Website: crate-barrel
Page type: account-dashboard
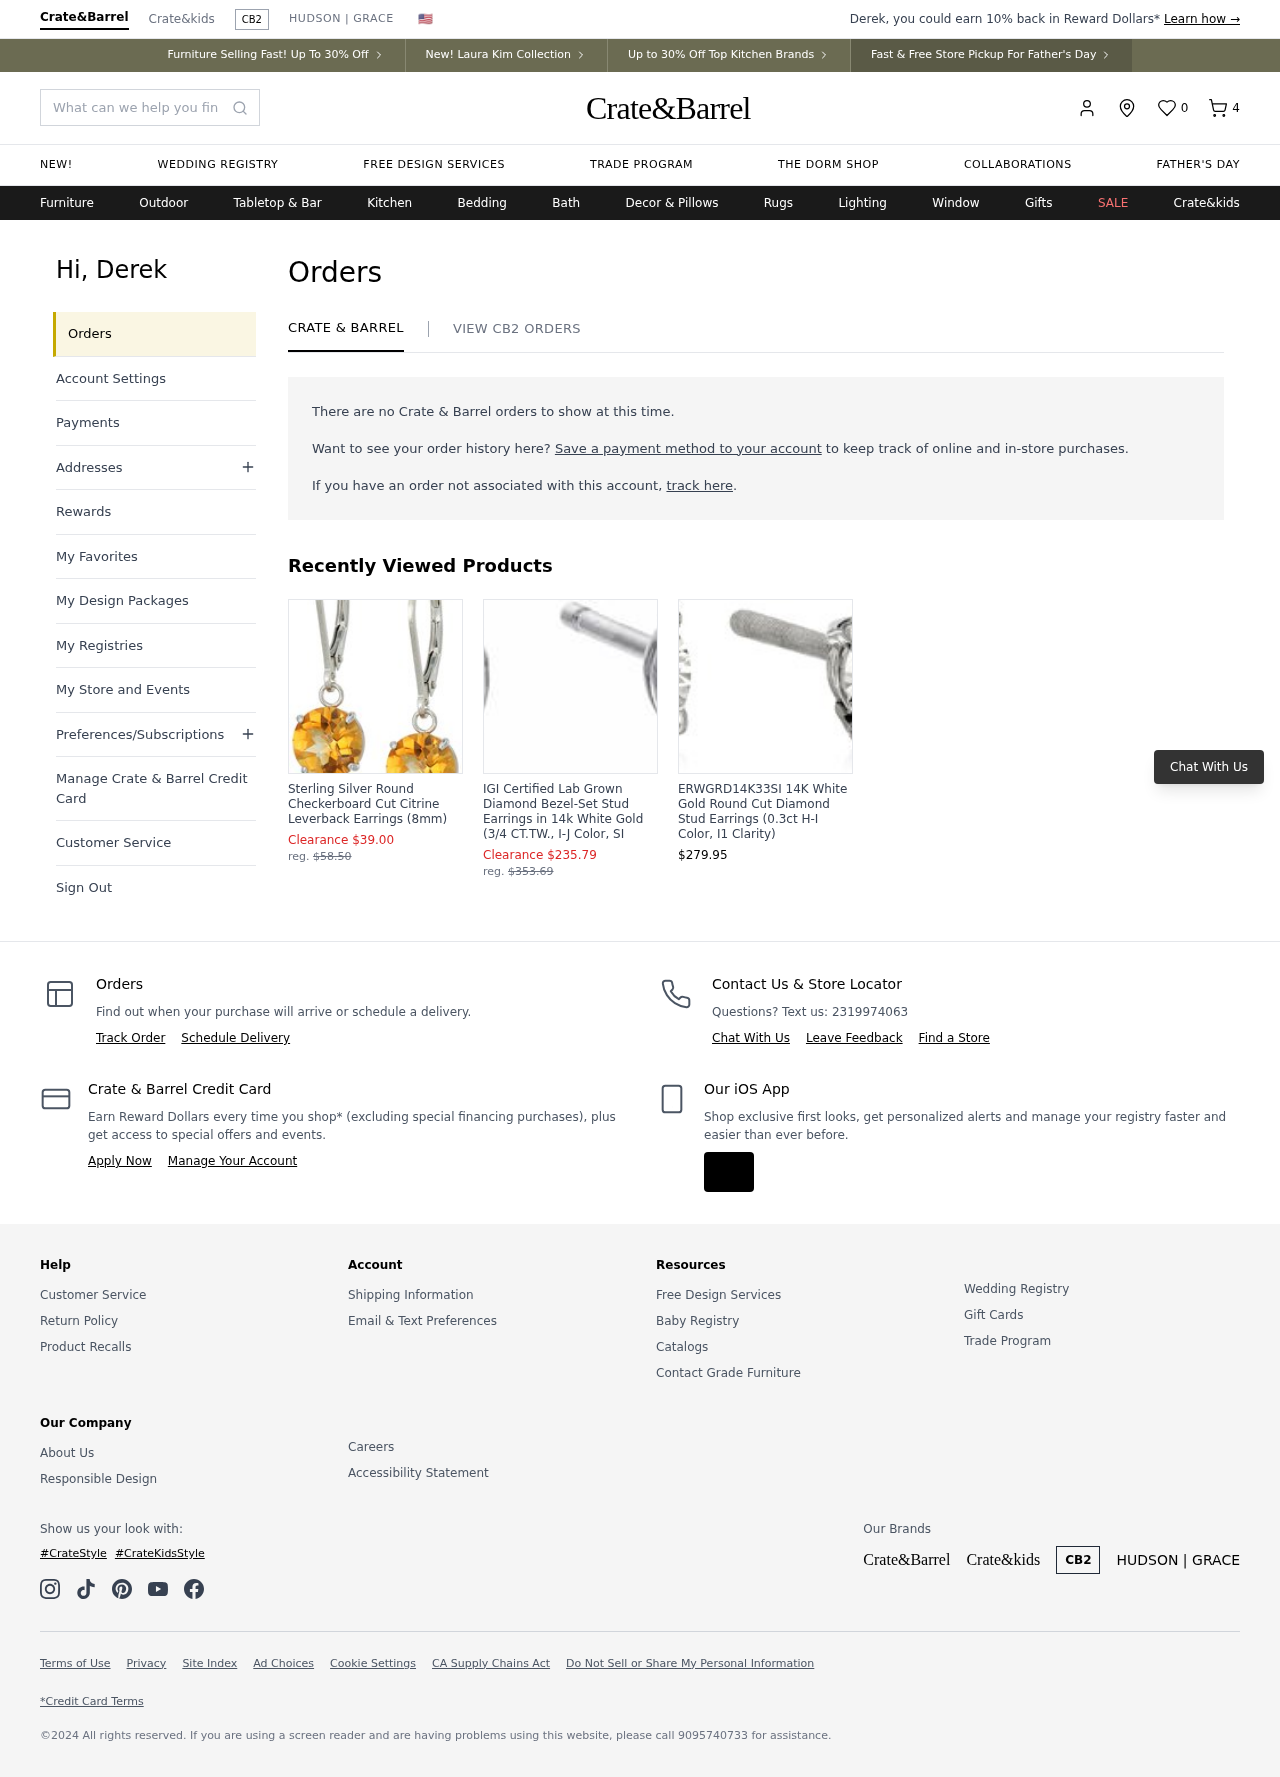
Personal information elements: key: PII_FIRSTNAME
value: Derek
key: PII_PHONE_ALT
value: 9095740733
Product elements: key: PRODUCT1_NAME
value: Sterling Silver Round Checkerboard Cut Citrine Leverback Earrings (8mm)
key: PRODUCT1_PRICE
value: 39
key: PRODUCT2_NAME
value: IGI Certified Lab Grown Diamond Bezel-Set Stud Earrings in 14k White Gold (3/4 CT.TW., I-J Color, SI
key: PRODUCT2_PRICE
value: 235.79
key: PRODUCT3_NAME
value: ERWGRD14K33SI 14K White Gold Round Cut Diamond Stud Earrings (0.3ct H-I Color, I1 Clarity)
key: PRODUCT3_PRICE
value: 279.95
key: PRODUCT1_ORIGINAL_PRICE
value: $58.50
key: PRODUCT2_ORIGINAL_PRICE
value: $353.69
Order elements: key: ORDER_NUM_ITEMS
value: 4
Search elements: key: HEADER_SEARCH
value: What can we help you find?
Other elements: key: FAVORITES_COUNT
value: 0